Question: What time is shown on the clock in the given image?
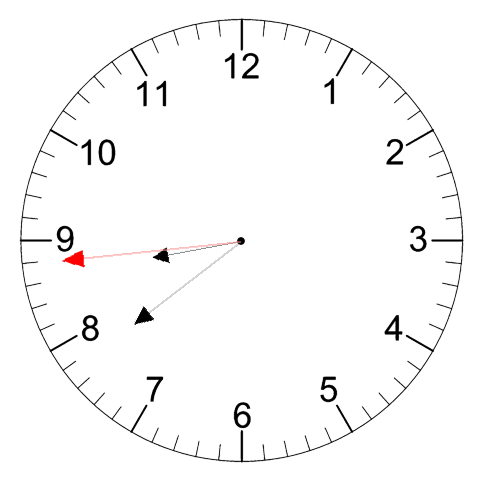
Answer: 08:38:44